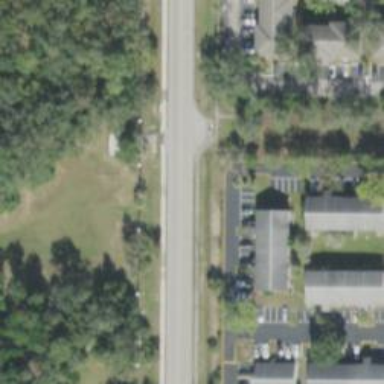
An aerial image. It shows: Footway along the parkway.